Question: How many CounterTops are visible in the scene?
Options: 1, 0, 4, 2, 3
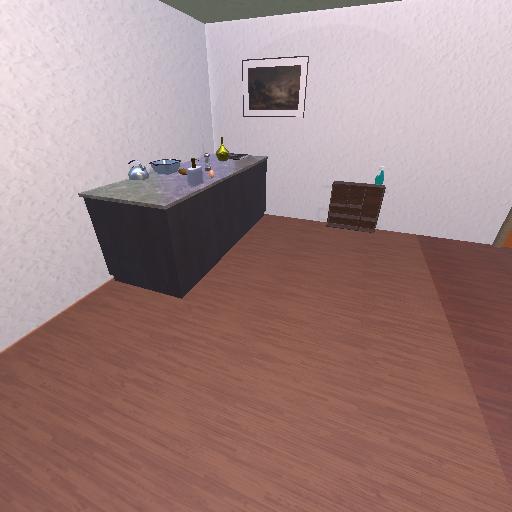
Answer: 1